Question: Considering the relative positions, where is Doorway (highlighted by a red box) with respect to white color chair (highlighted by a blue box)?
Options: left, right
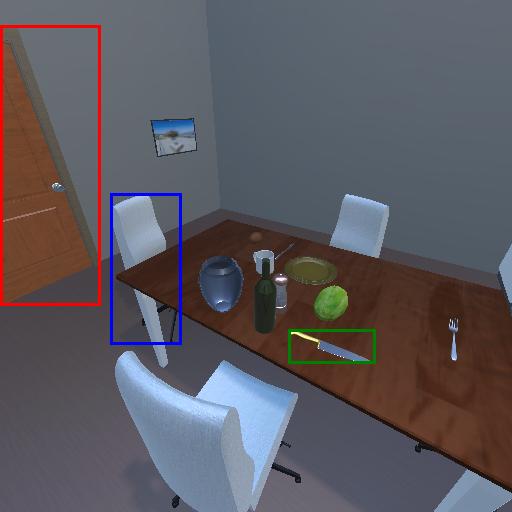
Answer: left